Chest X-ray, PA view. Patient: 32 years old, sex M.
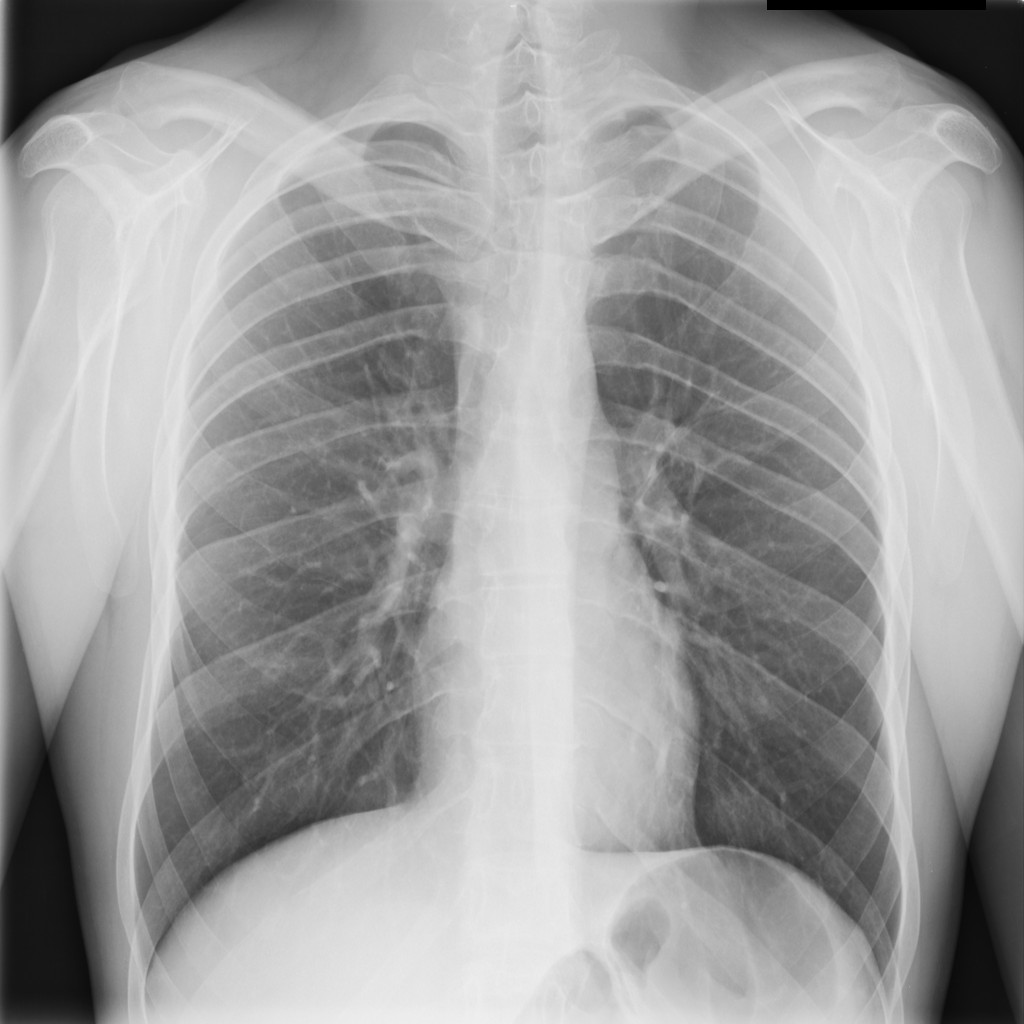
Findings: No Finding